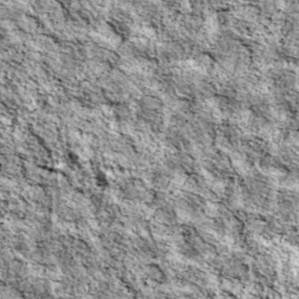
Label: non_frost